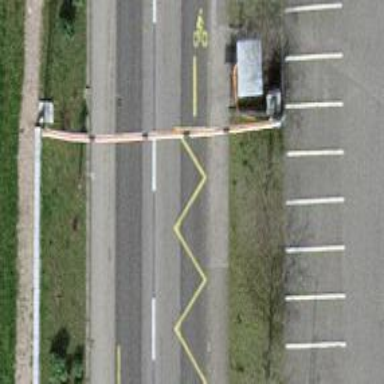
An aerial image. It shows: Asphalt platform for public transport.